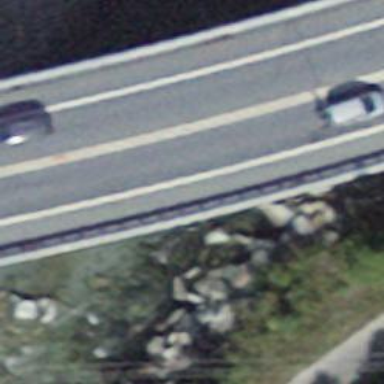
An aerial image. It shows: Motorroad bridge with asphalt surface. It is classified as trunk highway.